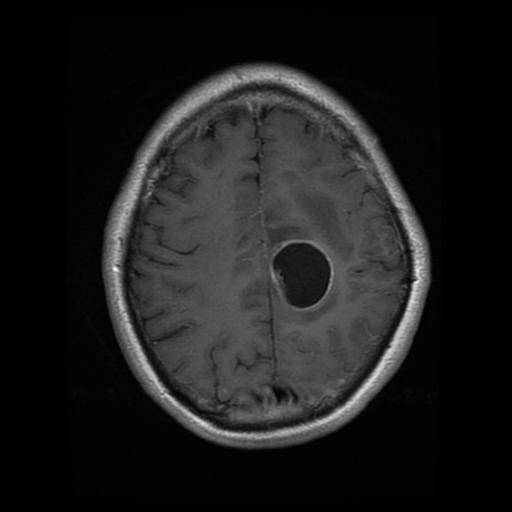
Label: glioma